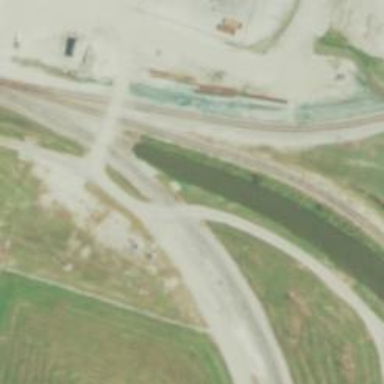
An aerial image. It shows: Railway spur service.